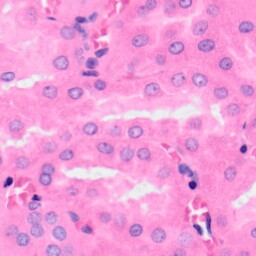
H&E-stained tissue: Kidney